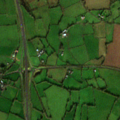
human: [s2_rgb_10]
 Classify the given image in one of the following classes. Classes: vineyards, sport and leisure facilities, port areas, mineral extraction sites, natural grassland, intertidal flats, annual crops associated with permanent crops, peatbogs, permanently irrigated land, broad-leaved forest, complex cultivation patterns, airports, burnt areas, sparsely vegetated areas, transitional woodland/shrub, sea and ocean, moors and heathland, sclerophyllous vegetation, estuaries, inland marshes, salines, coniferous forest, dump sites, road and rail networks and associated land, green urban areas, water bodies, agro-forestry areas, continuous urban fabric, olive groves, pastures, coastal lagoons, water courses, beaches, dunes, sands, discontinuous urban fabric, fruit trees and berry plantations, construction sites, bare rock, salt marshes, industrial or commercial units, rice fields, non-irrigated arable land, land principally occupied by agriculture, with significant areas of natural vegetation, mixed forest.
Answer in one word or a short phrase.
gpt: non-irrigated arable land, pastures, complex cultivation patterns